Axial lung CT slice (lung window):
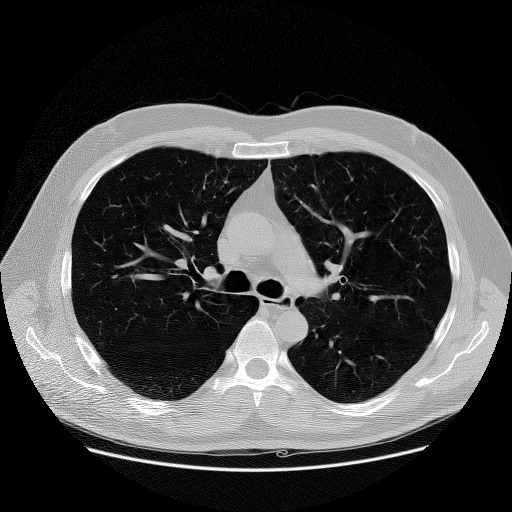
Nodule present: no